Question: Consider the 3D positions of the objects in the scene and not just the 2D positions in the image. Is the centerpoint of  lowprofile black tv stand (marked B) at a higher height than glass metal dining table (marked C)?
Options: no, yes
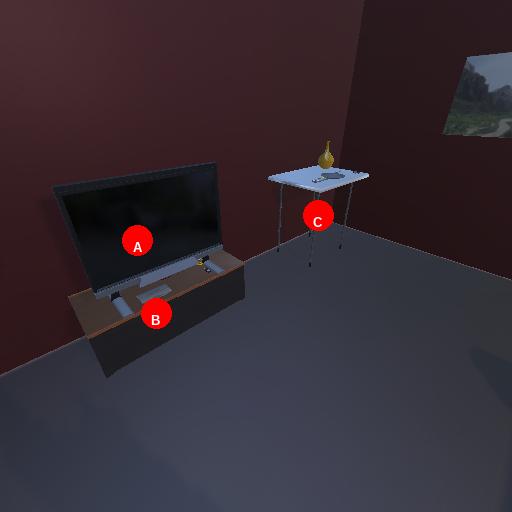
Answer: no